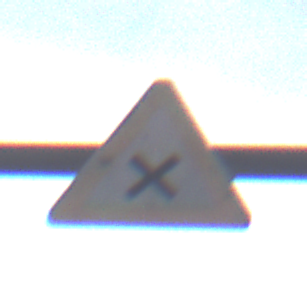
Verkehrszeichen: KreuzungOderEinmuendung
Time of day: MorningAfternoon
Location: Outdoor (Suburban)
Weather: PartlyCloudy
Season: NotSpecified
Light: Natural